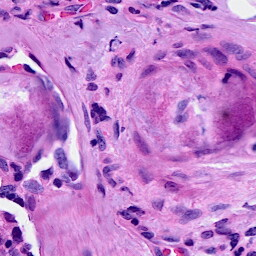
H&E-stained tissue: Breast